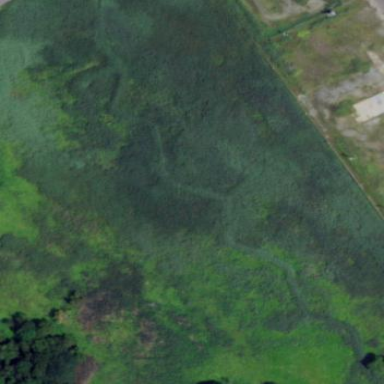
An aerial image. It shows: Marshy wetland area.